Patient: sex M, age 71
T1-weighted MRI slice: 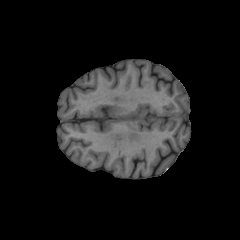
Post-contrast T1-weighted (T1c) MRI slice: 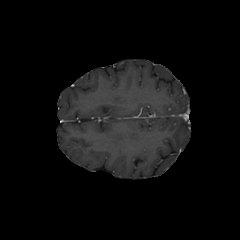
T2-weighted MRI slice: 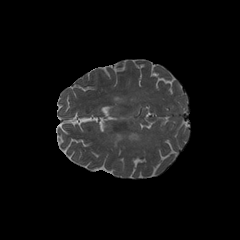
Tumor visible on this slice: yes
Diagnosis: Astrocytoma, IDH-wildtype
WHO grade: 2